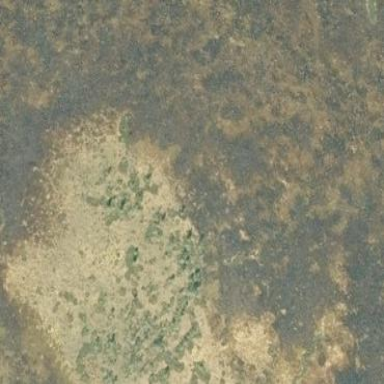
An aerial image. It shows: Evergreen needle-leaved swamp wetland.